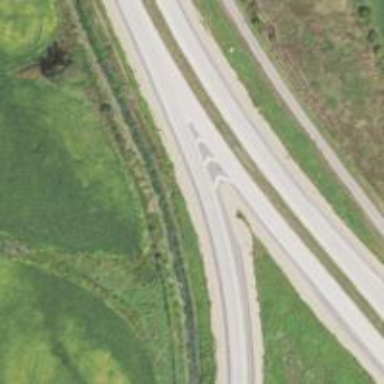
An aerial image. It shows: Motorway link with motorroad.